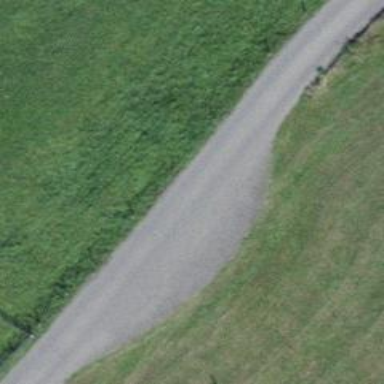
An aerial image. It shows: Passing place on the road.